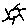
Label: sun